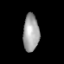
Tissue: lung
Cell type: Epithelial cells
Senescence score: 0.1669
Nuclear area (px): 579
Mean DAPI intensity: 163.427